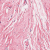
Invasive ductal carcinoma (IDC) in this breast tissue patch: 0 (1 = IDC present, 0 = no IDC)